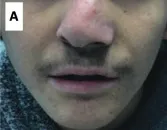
(A) Shows the gross phenotype of MA at 15 years of age and sister YA at 7 years of age. Figure shows the index case with nasal deviation.
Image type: medical_photograph (skin_photograph)